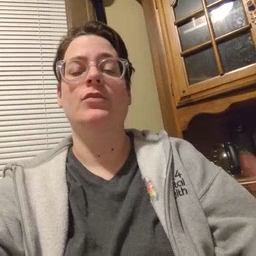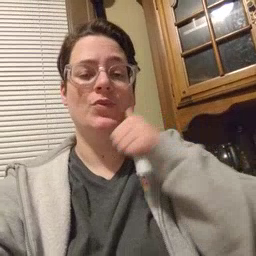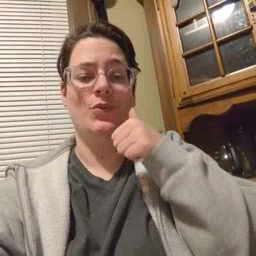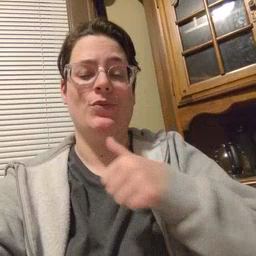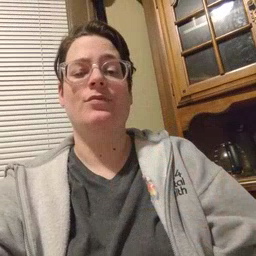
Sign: girl